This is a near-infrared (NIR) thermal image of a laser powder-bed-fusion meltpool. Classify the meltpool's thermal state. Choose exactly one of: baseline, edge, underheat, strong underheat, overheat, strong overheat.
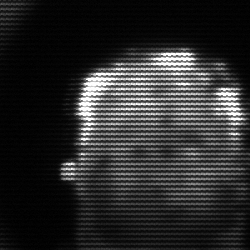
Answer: baseline